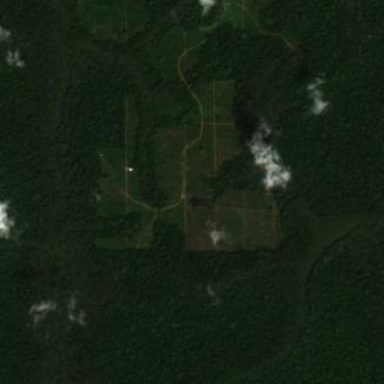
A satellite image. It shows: Rubber tree orchard with mature trees.